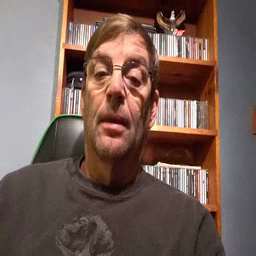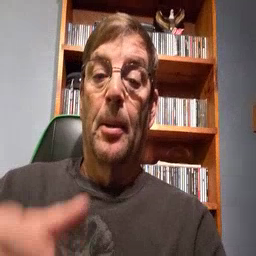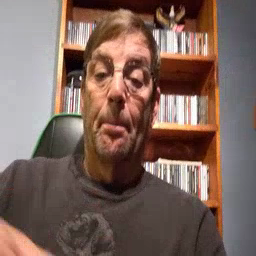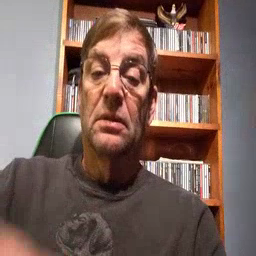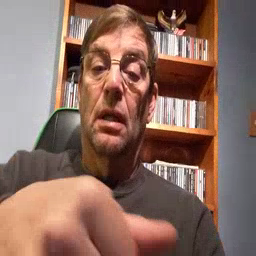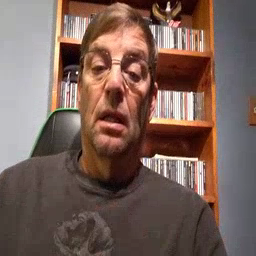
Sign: puzzle